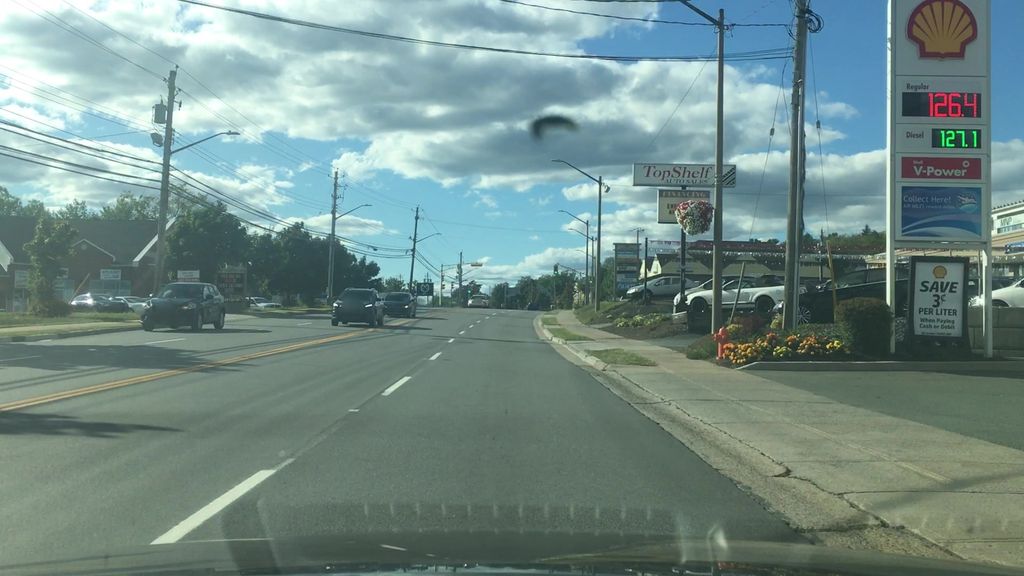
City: halifax